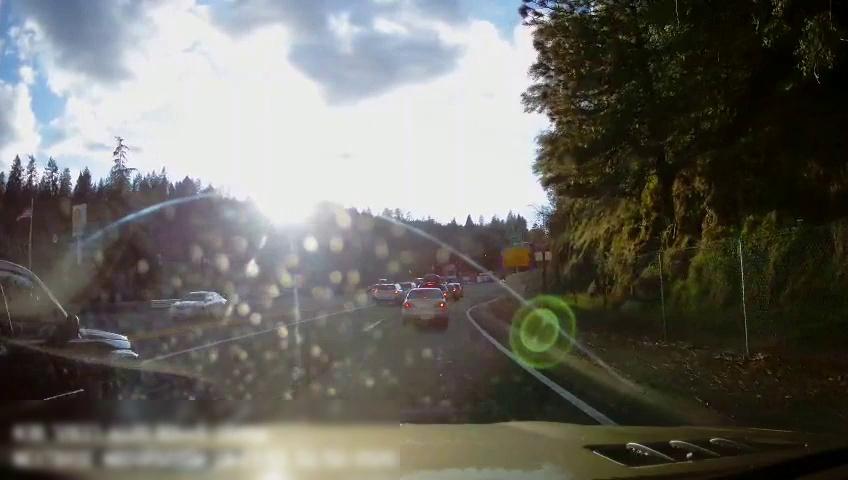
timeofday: Day
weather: Sunny
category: Drivable Space
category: Vehicles | Car
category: Vehicles | Car
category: Vehicles | SUV
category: Vehicles | Car
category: Vehicles | Car
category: Vehicles | SUV
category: Vehicles | Car
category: Vehicles | SUV
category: Lanes | Opposite Lane
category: Lanes | Opposite Lane
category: Lanes | Current Lane
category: Lanes | Alternate Lane
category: Lanes | Alternate Lane
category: Lanes | Current Lane
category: Traffic | Signs